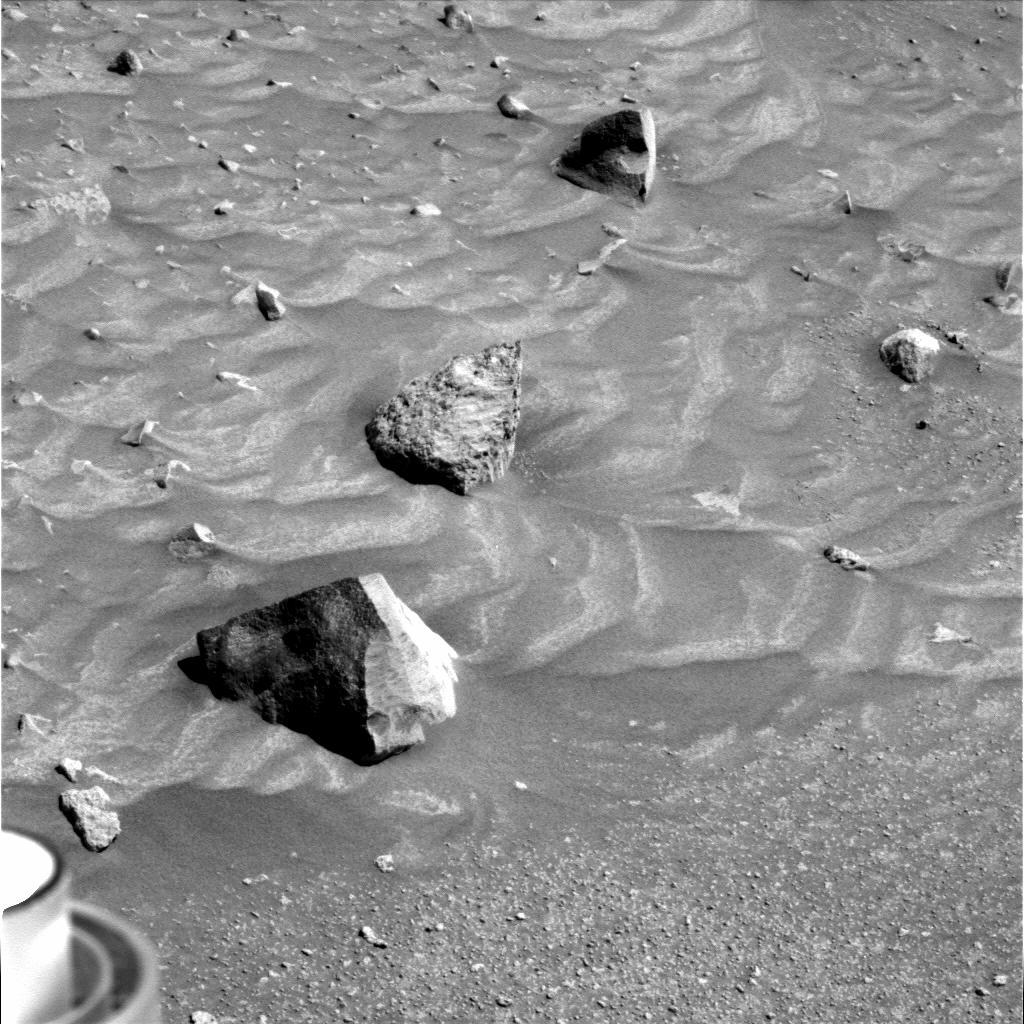
Terrain classes present: Background, Bedrock, Gravel / Sand / Soil, Rock, Shadow